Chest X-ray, PA view. Patient: 30 years old, sex M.
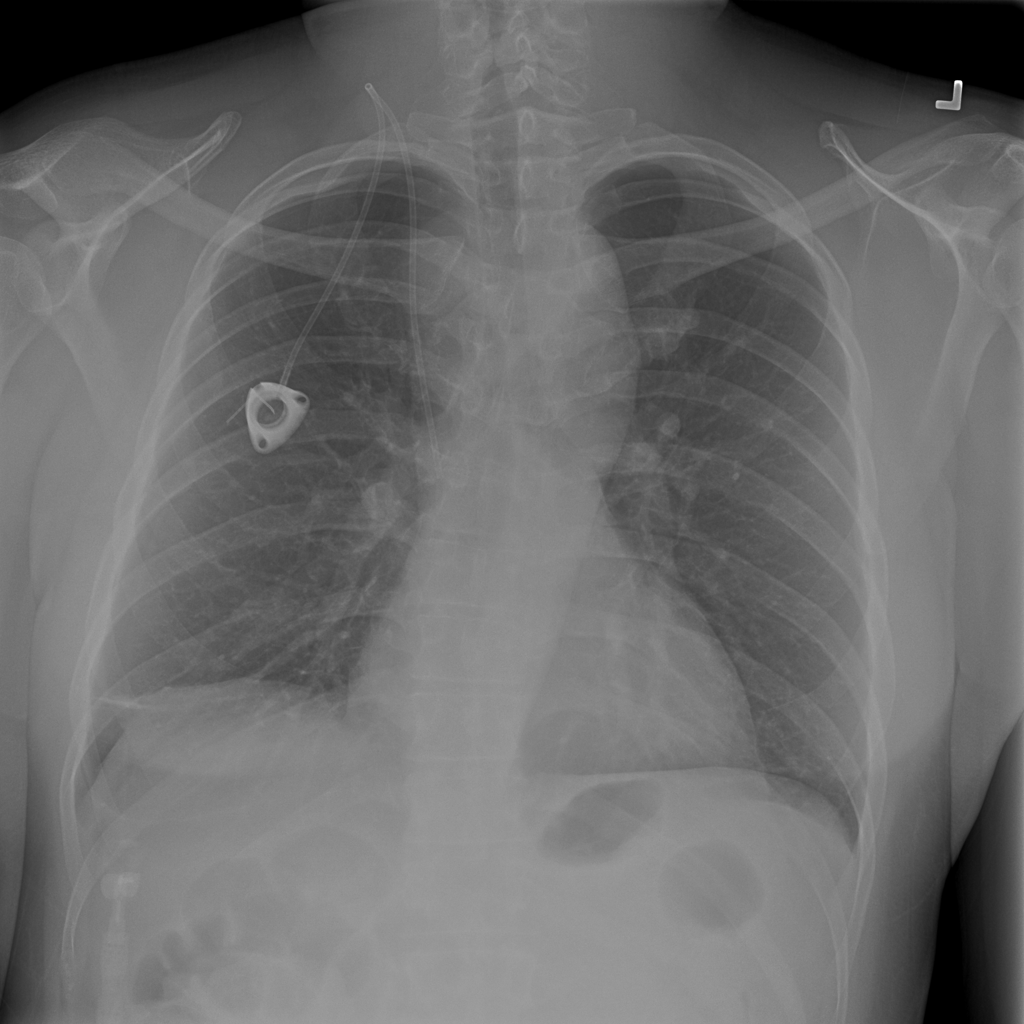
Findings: Atelectasis